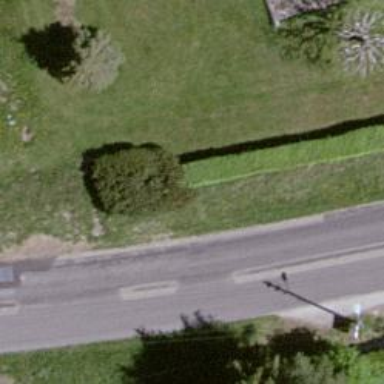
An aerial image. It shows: Hedge acting as barrier.